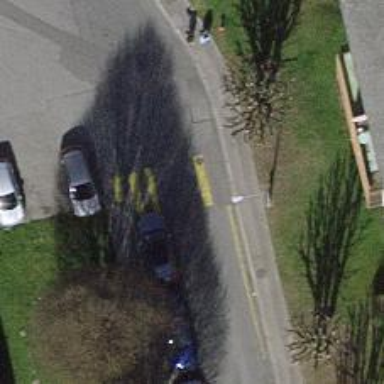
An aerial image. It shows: Uncontrolled road crossing.